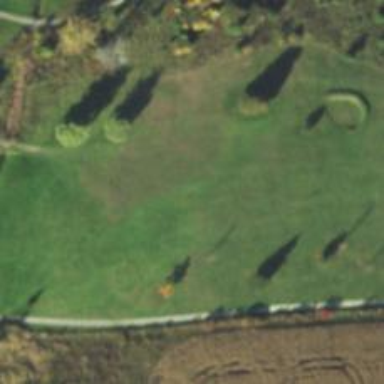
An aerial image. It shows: View of golf hole.